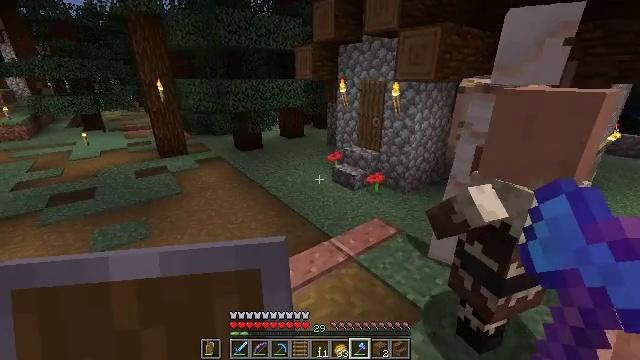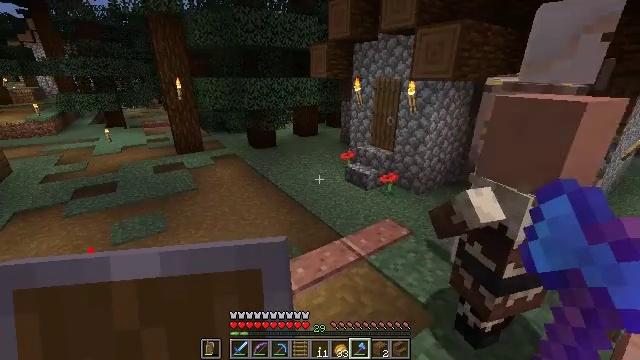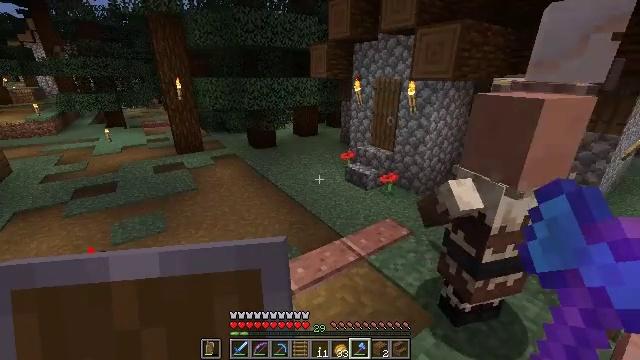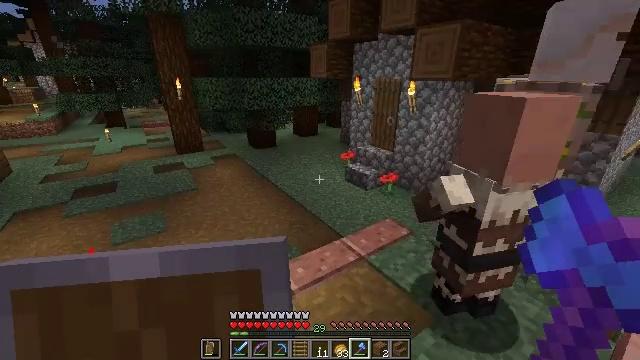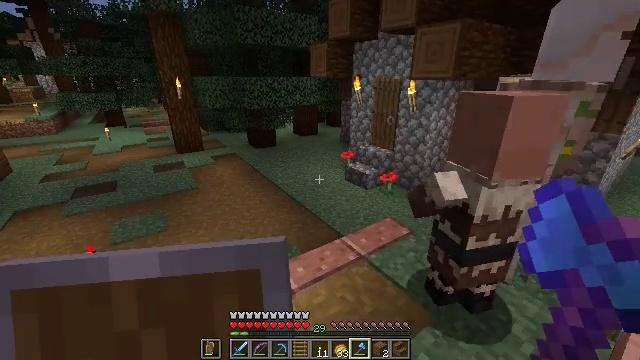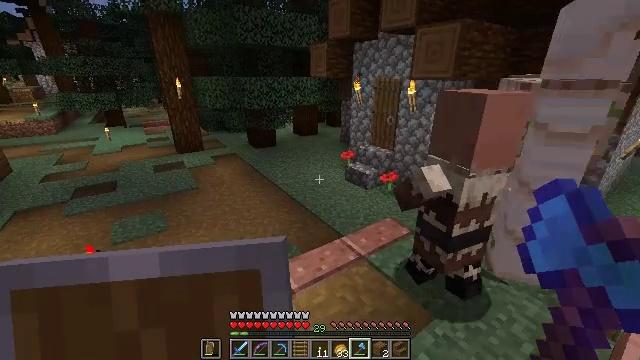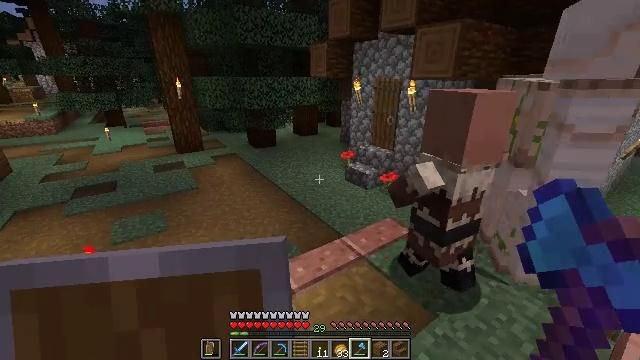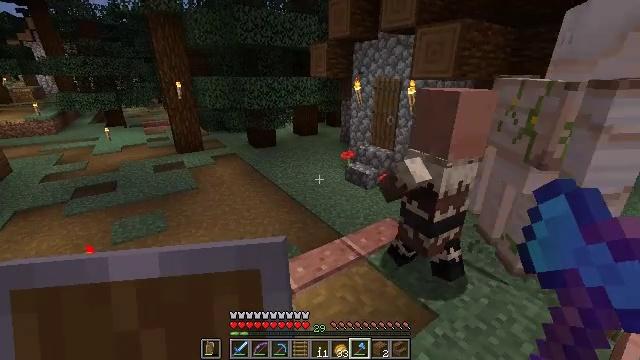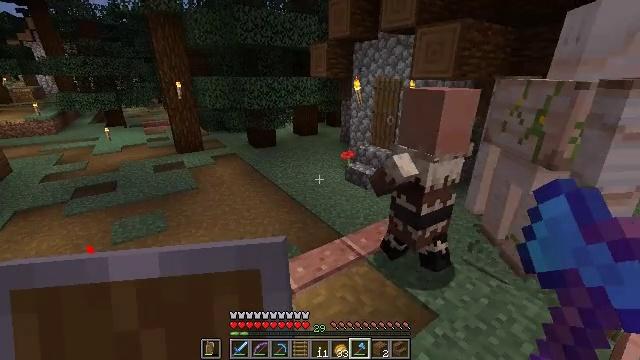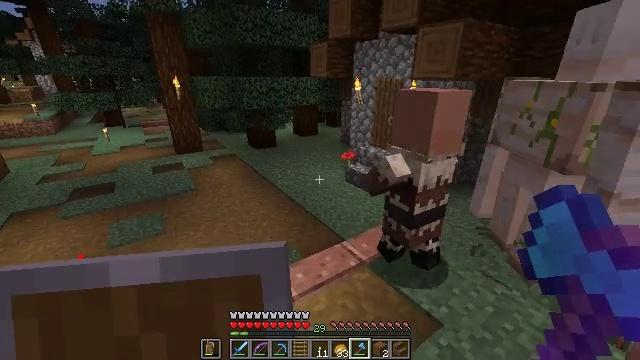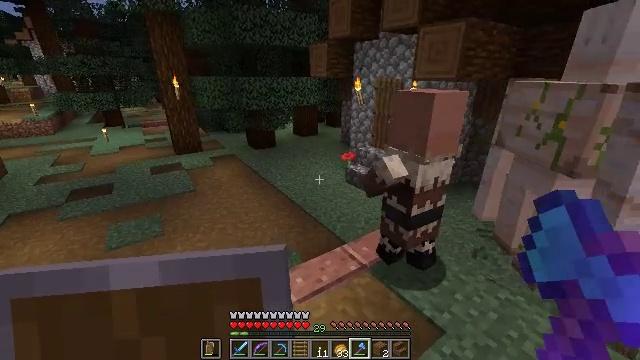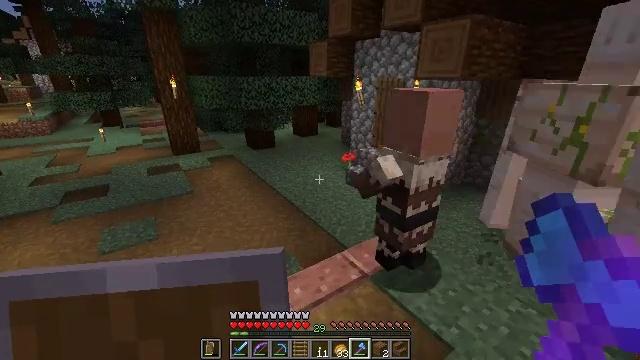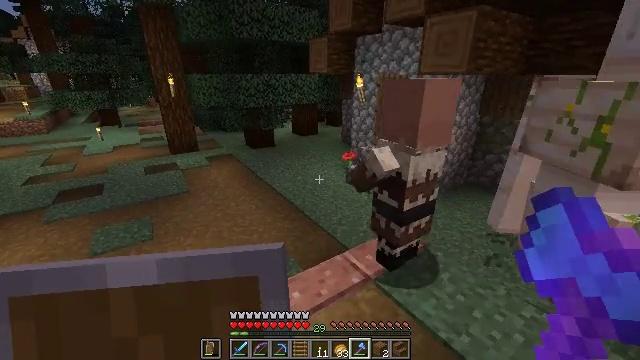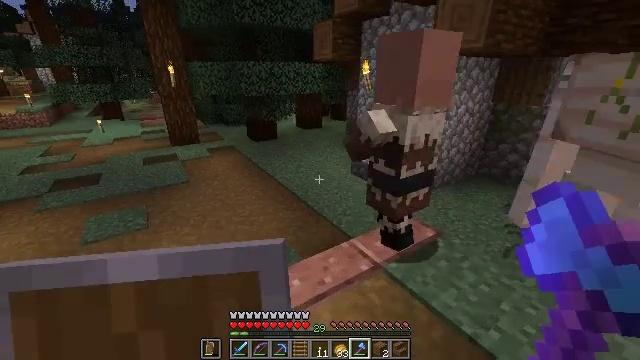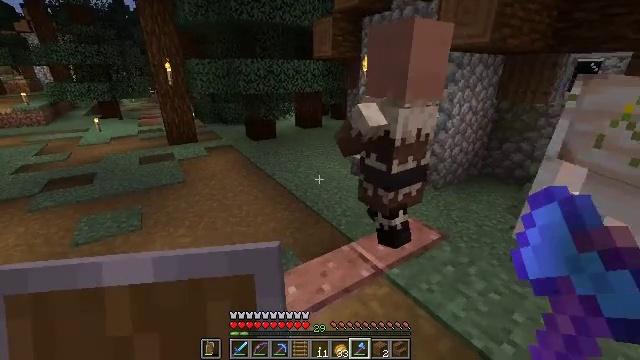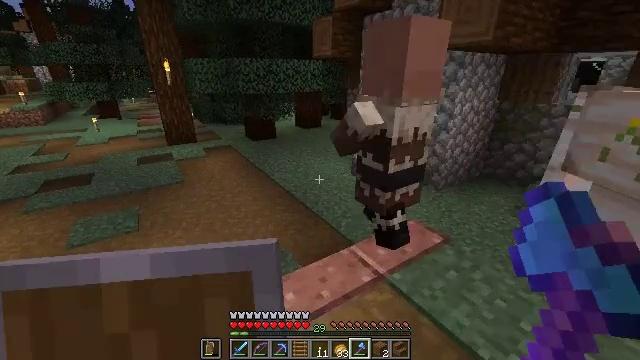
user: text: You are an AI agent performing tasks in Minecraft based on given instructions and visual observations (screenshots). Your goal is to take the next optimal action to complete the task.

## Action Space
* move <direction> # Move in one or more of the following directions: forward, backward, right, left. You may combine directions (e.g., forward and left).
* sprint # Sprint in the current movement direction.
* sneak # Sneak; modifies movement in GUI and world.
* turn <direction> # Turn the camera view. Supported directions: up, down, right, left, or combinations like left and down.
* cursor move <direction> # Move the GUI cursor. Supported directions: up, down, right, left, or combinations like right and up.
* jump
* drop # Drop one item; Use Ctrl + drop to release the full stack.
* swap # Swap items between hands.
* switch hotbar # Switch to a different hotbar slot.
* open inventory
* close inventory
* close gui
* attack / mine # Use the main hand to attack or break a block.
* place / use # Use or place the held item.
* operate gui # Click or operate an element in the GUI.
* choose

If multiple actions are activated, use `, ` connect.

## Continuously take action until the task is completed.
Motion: motion action
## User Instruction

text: Use a crafting table to combine materials and make an orange bed.
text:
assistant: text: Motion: turn left
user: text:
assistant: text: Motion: no_op
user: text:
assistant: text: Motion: no_op
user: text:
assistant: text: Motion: no_op
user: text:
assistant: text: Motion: no_op
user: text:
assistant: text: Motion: no_op
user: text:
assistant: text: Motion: no_op
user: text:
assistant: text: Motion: no_op
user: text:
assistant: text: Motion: move forward
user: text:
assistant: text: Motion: move forward
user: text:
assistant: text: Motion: move forward
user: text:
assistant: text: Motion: move forward
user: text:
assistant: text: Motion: move forward
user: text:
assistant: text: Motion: move forward
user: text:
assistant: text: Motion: move forward
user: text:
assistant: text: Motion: move forward
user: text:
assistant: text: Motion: move forward
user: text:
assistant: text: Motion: move forward and move left
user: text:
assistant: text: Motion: move forward and move left
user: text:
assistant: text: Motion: move forward and move left
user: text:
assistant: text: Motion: move forward, turn right and down
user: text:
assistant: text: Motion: move forward, turn right
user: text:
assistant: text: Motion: move forward
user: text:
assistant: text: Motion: move forward
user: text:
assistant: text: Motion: move forward
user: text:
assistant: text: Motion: no_op
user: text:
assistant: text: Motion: no_op
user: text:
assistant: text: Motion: no_op
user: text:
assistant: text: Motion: no_op
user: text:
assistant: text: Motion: no_op